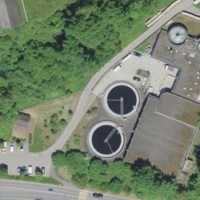
EUNIS habitat code: 55
Species observed at this site:
Lamium galeobdolon